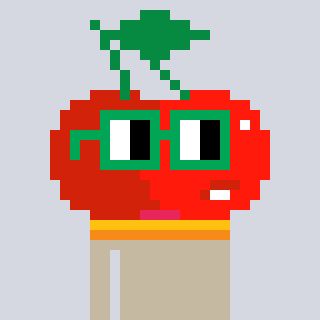
a pixel art character with square green glasses, a cherry-shaped head and a bege-colored body on a cool background